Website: bh-photo
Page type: receipt
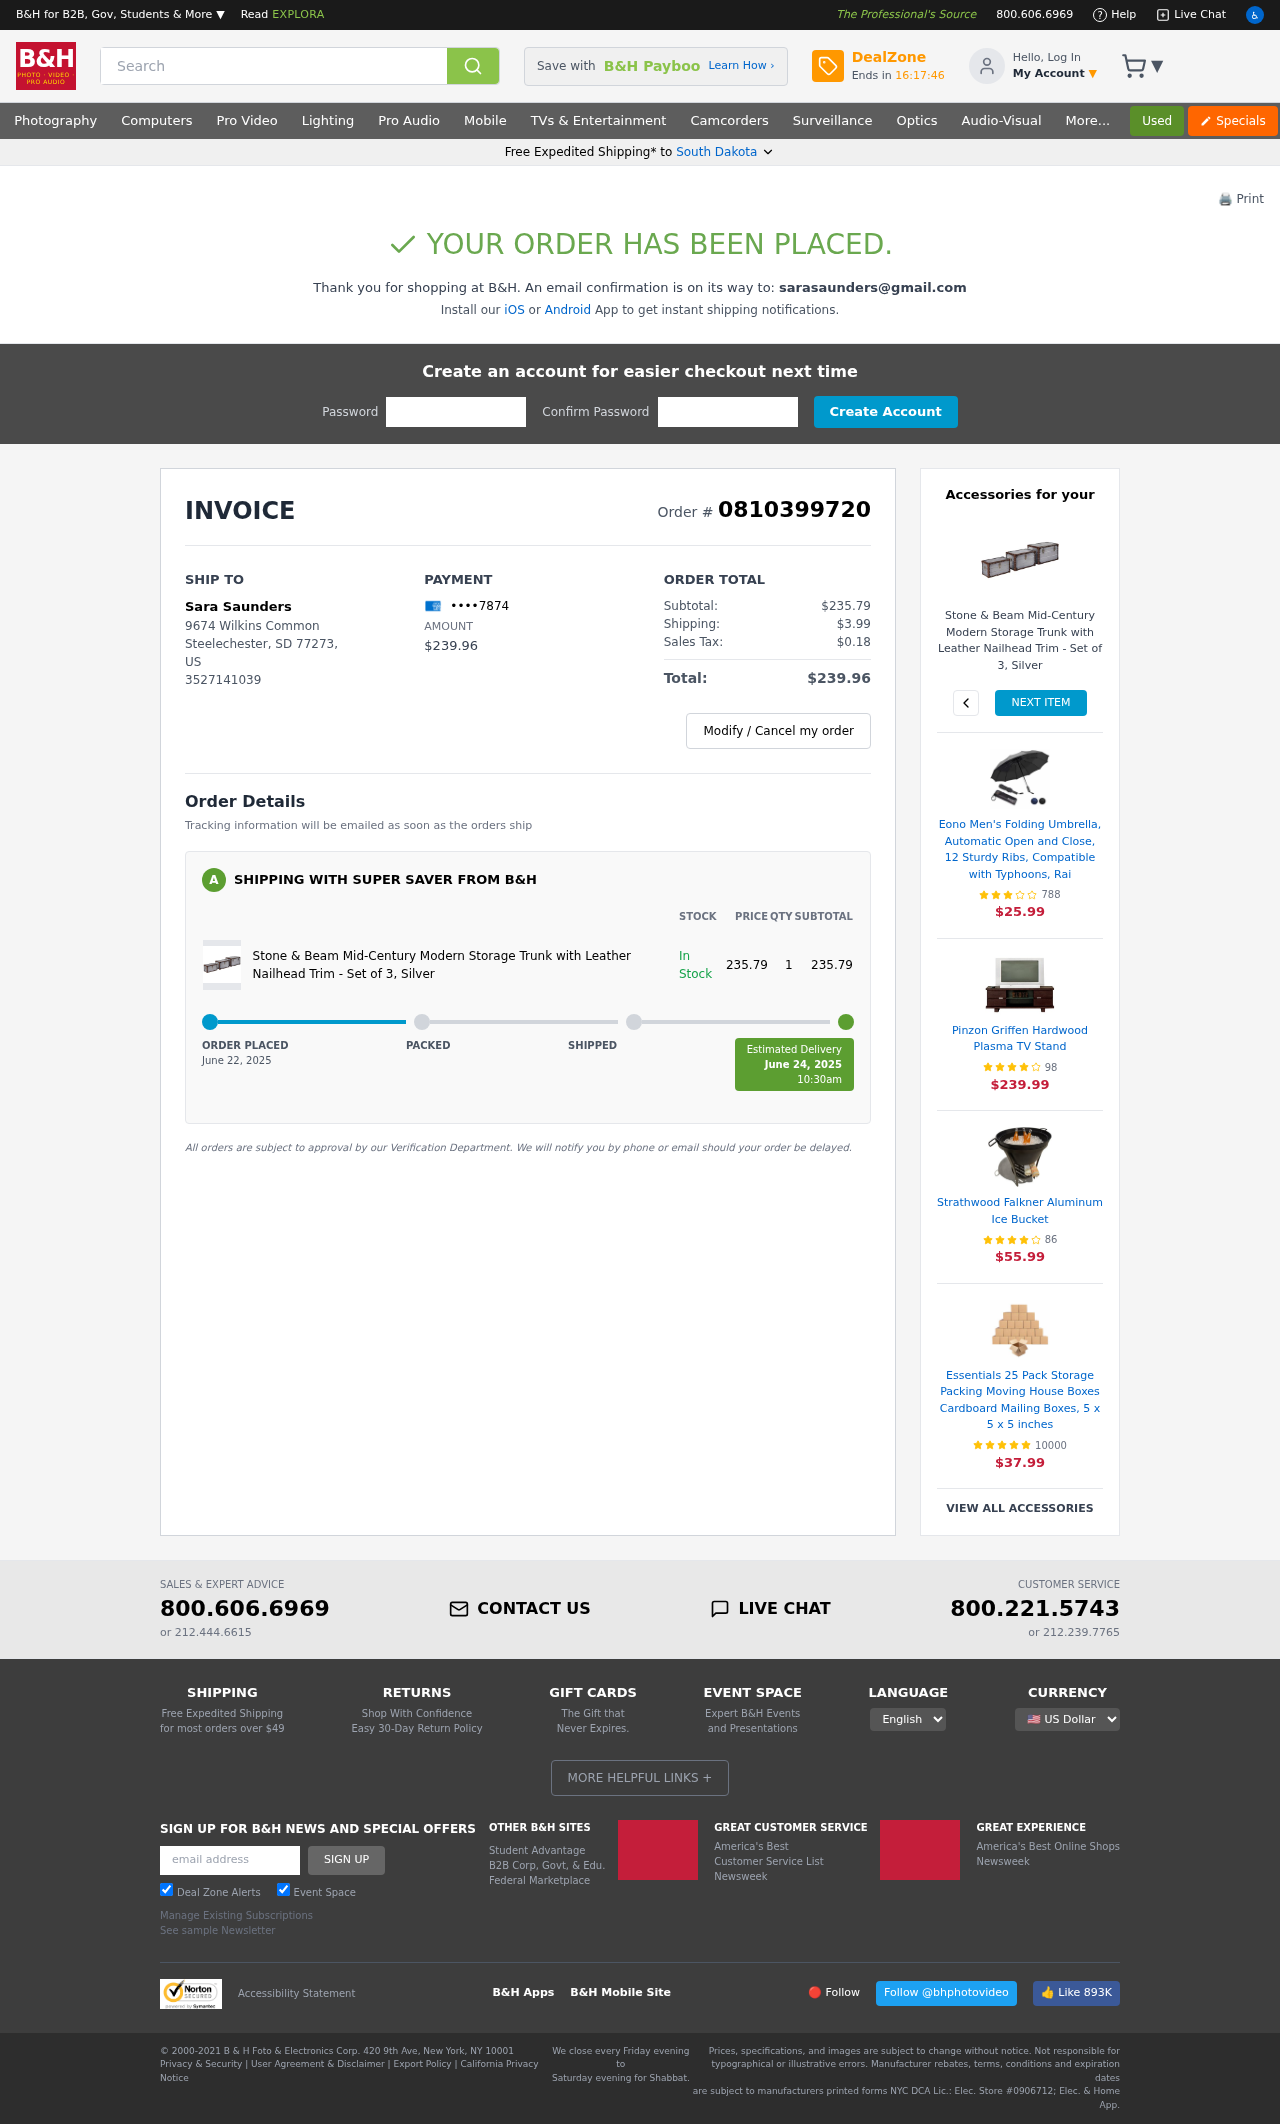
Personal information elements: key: PII_CARD_LAST4
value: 7874
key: PII_CITY
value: Steelechester
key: PII_EMAIL
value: sarasaunders@gmail.com
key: PII_FULLNAME
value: Sara Saunders
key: PII_PHONE
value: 3527141039
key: PII_POSTCODE
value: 77273
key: PII_STATE
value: South Dakota
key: PII_STATE_ABBR
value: SD
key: PII_STREET
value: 9674 Wilkins Common
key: PII_COUNTRY_CODE
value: US
Product elements: key: PRODUCT1_NAME
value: Stone & Beam Mid-Century Modern Storage Trunk with Leather Nailhead Trim - Set of 3, Silver
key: PRODUCT1_PRICE
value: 235.79
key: PRODUCT1_QUANTITY
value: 1
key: PRODUCT1_NAME2
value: Stone & Beam Mid-Century Modern Storage Trunk with Leather Nailhead Trim - Set of 3, Silver
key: PRODUCT2_NAME
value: Eono Men's Folding Umbrella, Automatic Open and Close, 12 Sturdy Ribs, Compatible with Typhoons, Rai
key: PRODUCT2_NUM_RATINGS
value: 788
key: PRODUCT2_PRICE
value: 25.99
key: PRODUCT3_NAME
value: Pinzon Griffen Hardwood Plasma TV Stand
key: PRODUCT3_NUM_RATINGS
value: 98
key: PRODUCT3_PRICE
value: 239.99
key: PRODUCT4_NAME
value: Strathwood Falkner Aluminum Ice Bucket
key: PRODUCT4_NUM_RATINGS
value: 86
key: PRODUCT4_PRICE
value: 55.99
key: PRODUCT5_NAME
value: Essentials 25 Pack Storage Packing Moving House Boxes Cardboard Mailing Boxes, 5 x 5 x 5 inches
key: PRODUCT5_NUM_RATINGS
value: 10000
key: PRODUCT5_PRICE
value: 37.99
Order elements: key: ORDER_ID
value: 0810399720
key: ORDER_TOTAL
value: $239.96
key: ORDER_SUBTOTAL
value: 235.79
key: ORDER_SUBTOTAL
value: $235.79
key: ORDER_SHIPPING_COST
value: $3.99
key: ORDER_TAX
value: $0.18
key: ORDER_DATE
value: June 22, 2025
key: ORDER_DELIVERY_DATE
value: June 24, 2025
Search elements: key: HEADER_SEARCH
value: Search